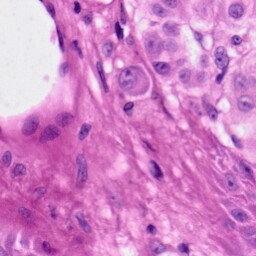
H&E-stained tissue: Skin